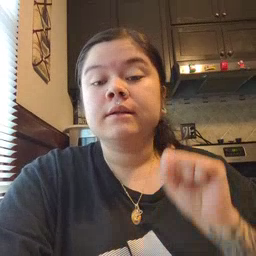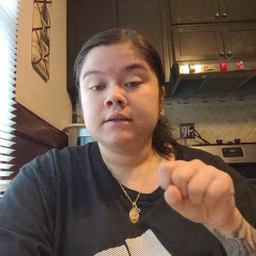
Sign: yes